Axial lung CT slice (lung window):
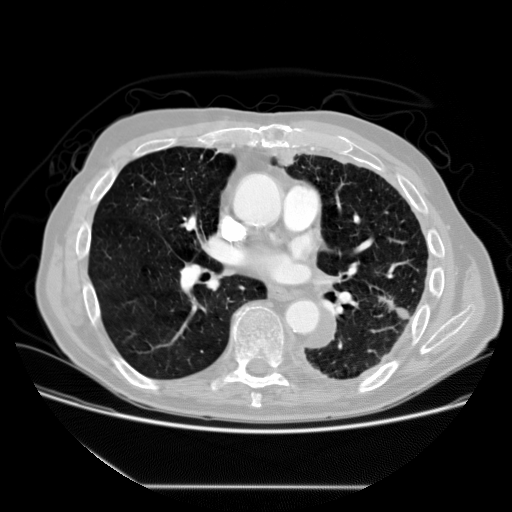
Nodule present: no